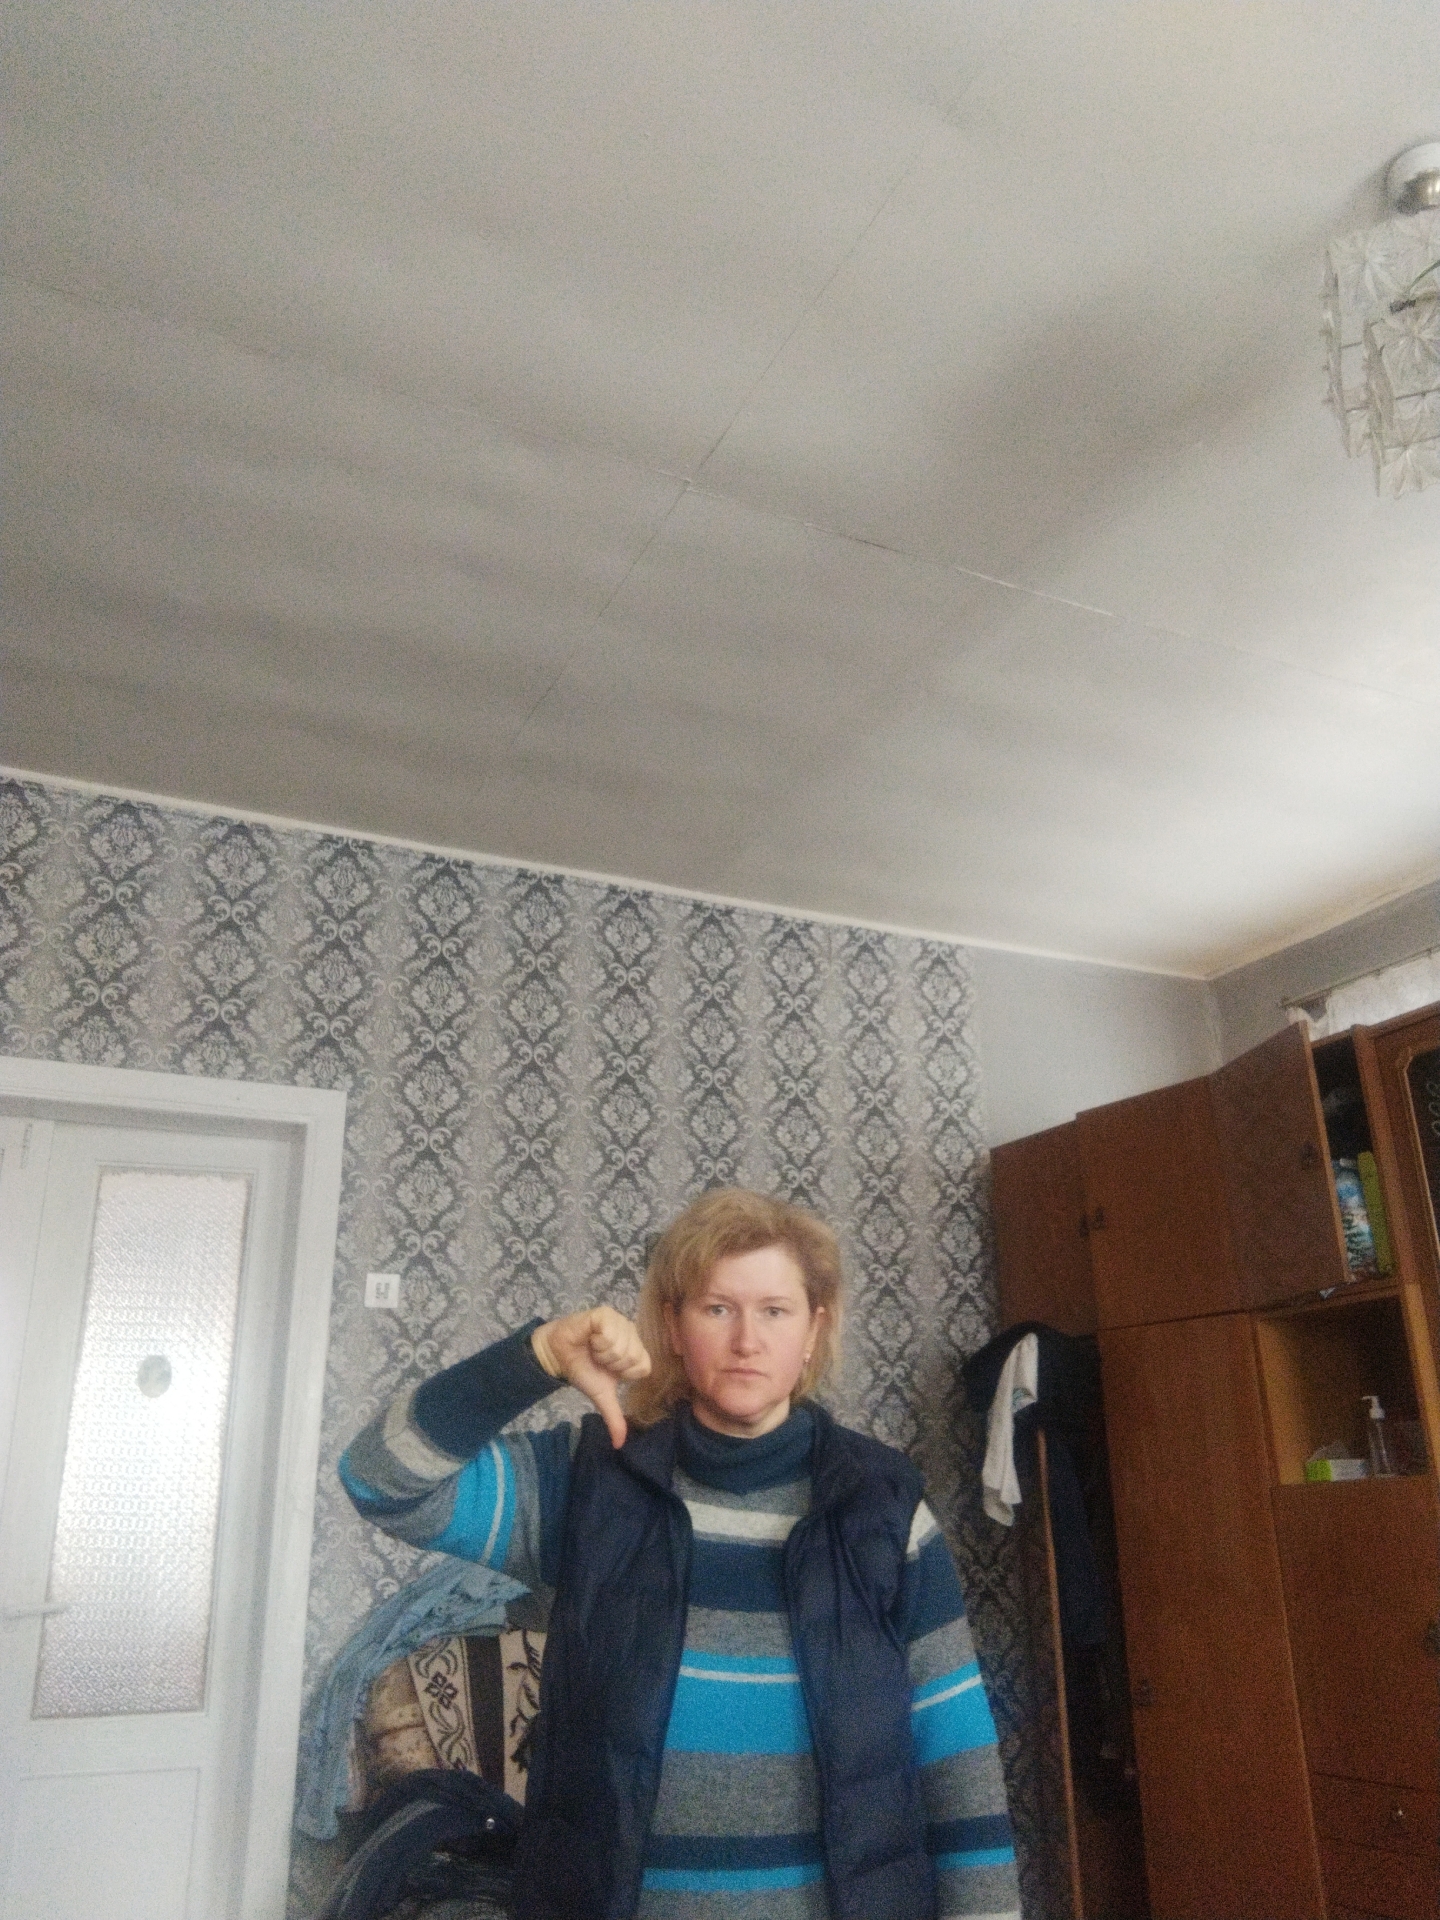
Label: noise